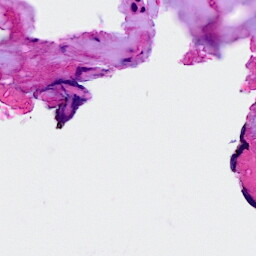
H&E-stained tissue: Breast